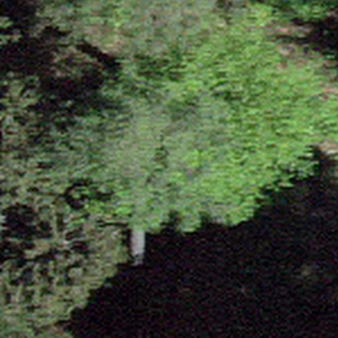
Label: other